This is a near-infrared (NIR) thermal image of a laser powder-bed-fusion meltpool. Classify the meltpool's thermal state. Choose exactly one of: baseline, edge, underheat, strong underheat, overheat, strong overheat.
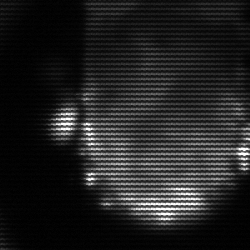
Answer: baseline